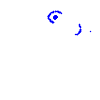
Particle: proton